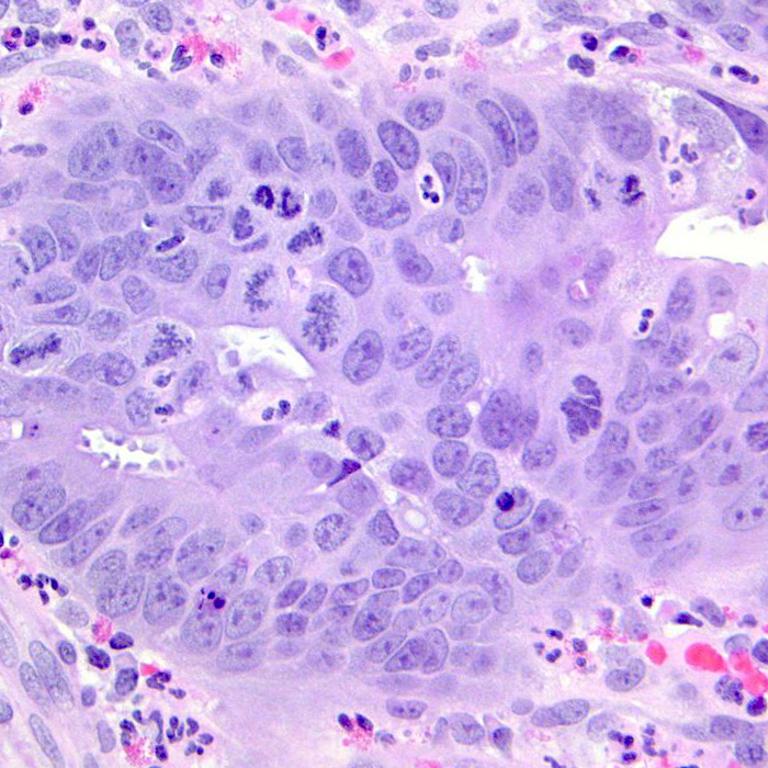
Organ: colon
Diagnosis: adenocarcinomas